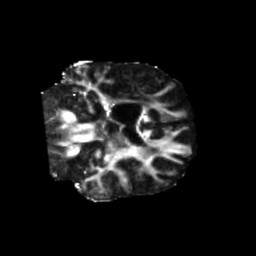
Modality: FA
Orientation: coronal
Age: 69
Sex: female
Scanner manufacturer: siemens
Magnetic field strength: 3 T
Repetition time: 5.25 s
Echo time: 0.08 s